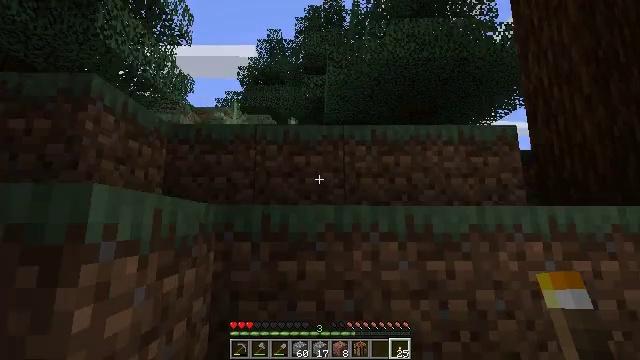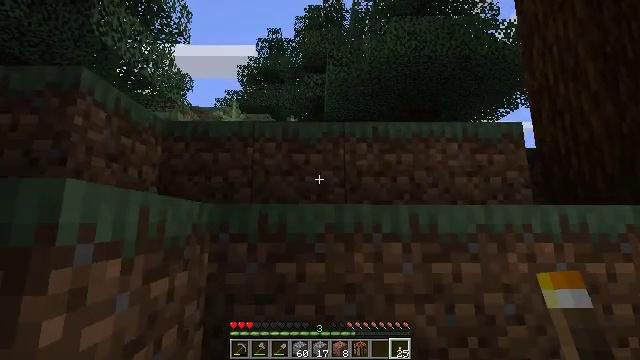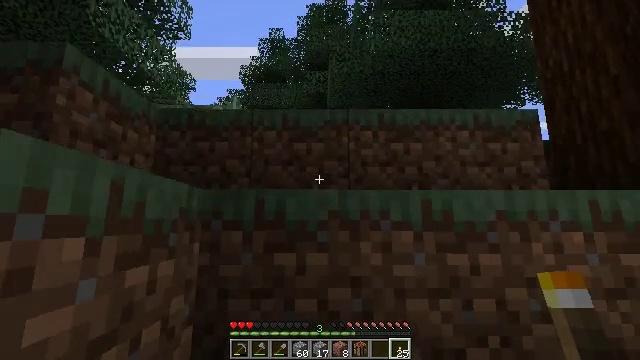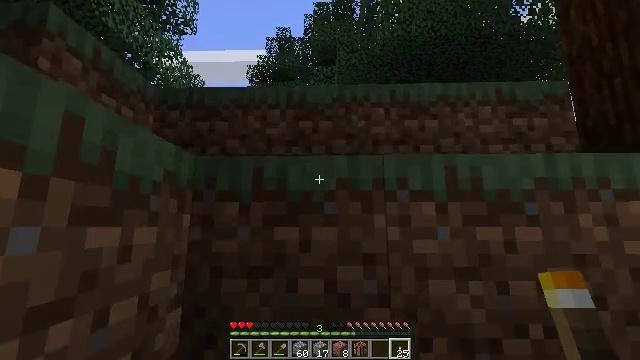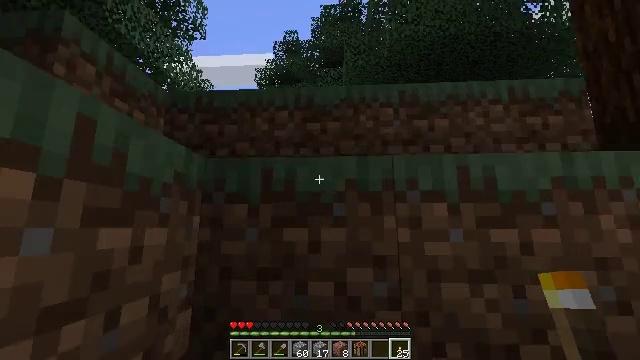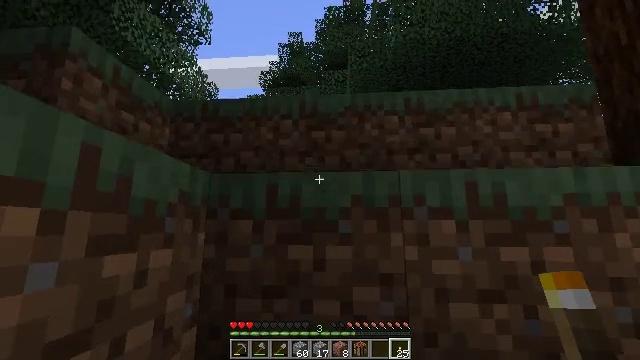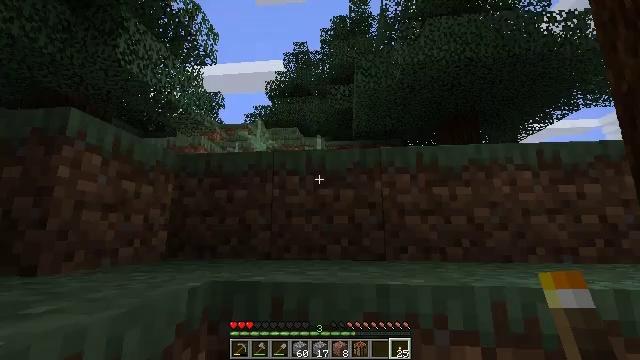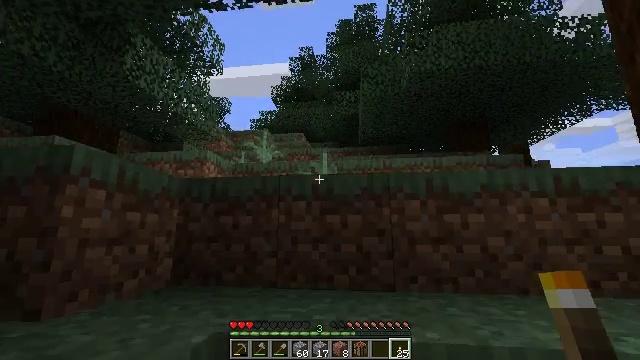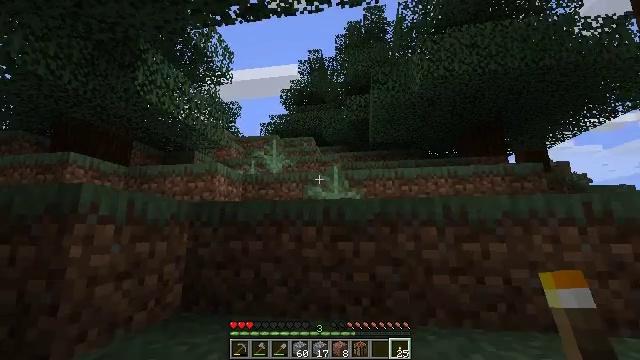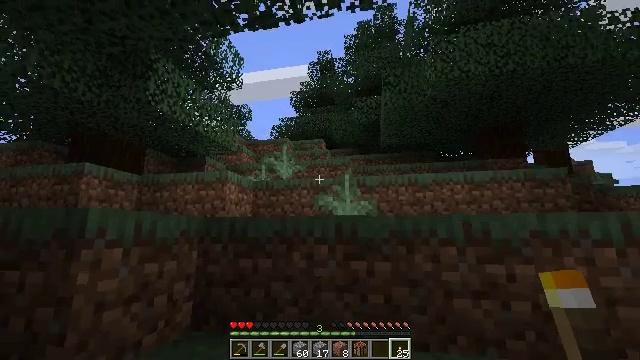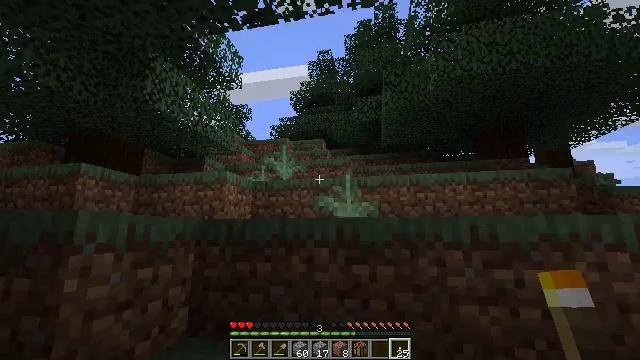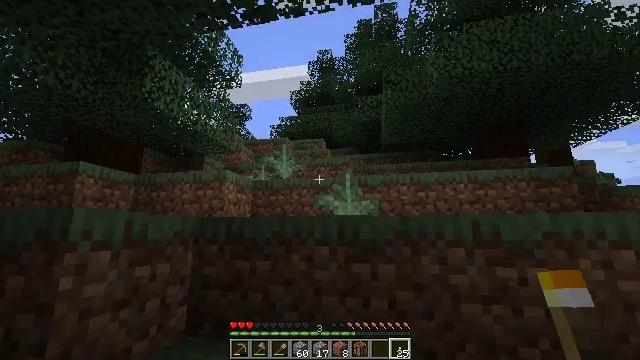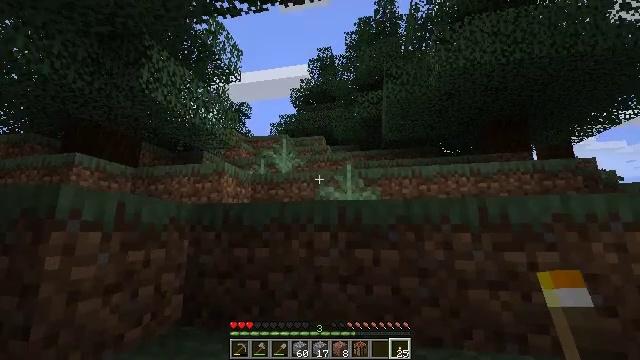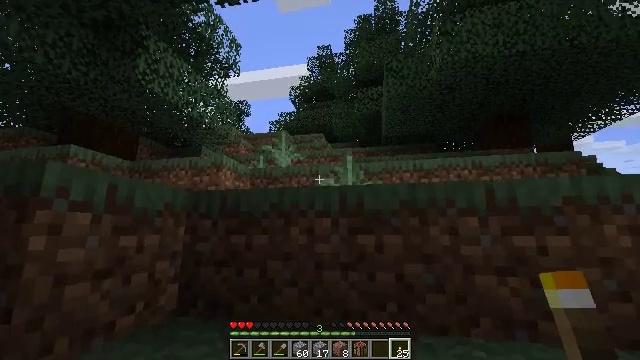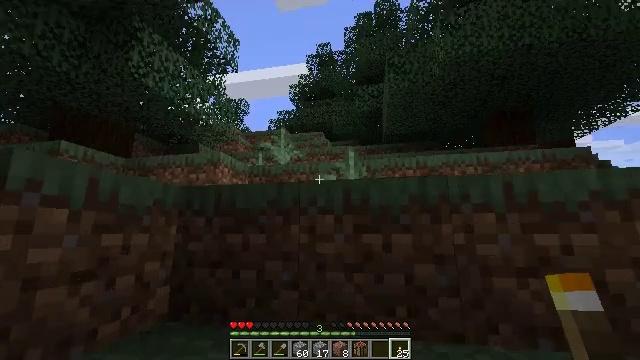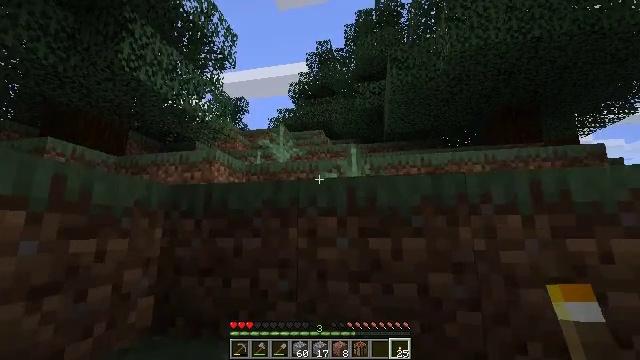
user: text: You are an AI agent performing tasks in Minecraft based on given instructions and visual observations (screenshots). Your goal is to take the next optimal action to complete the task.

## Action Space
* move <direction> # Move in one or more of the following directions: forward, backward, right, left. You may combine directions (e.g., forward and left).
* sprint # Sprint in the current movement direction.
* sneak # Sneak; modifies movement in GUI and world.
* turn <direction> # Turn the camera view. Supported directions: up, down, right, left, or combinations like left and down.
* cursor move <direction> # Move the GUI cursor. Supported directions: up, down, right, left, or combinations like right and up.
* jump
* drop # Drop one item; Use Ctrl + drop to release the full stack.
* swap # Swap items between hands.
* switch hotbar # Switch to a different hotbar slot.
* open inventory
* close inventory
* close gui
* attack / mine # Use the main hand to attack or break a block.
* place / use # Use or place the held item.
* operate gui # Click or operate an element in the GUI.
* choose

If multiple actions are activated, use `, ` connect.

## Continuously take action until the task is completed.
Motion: motion action
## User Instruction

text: Kill aquatic mobs.
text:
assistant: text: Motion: move forward, jump
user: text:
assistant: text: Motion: move forward, jump
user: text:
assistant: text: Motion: move forward, turn left
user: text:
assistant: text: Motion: move forward, turn left
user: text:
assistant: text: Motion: move forward, turn left, jump
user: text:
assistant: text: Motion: move forward, turn left, jump
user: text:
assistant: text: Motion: move forward, turn left, jump
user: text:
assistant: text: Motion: move forward, turn left, jump
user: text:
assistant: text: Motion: move forward, turn left
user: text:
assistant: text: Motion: move forward, jump
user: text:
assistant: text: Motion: move forward, jump
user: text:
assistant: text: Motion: move forward, jump
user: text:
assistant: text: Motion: move forward, jump
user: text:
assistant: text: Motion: move forward
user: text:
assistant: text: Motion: move forward
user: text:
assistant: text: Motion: move forward, jump
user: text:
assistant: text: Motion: move forward, jump
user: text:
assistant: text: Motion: move forward, jump
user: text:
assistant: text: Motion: move forward, jump
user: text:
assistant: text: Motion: move forward
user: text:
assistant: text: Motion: move forward, turn left
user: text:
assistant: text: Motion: move forward, turn left, jump
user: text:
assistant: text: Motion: move forward, jump
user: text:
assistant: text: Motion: move forward, jump
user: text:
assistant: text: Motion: move forward, jump
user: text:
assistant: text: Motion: move forward
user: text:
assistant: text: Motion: move forward
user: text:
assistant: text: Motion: move forward
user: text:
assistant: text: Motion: move forward, jump
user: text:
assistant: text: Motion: move forward, jump